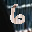
Label: 6